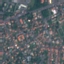
Land use / land cover: Residential